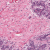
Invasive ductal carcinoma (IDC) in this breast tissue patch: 0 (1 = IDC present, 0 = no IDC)